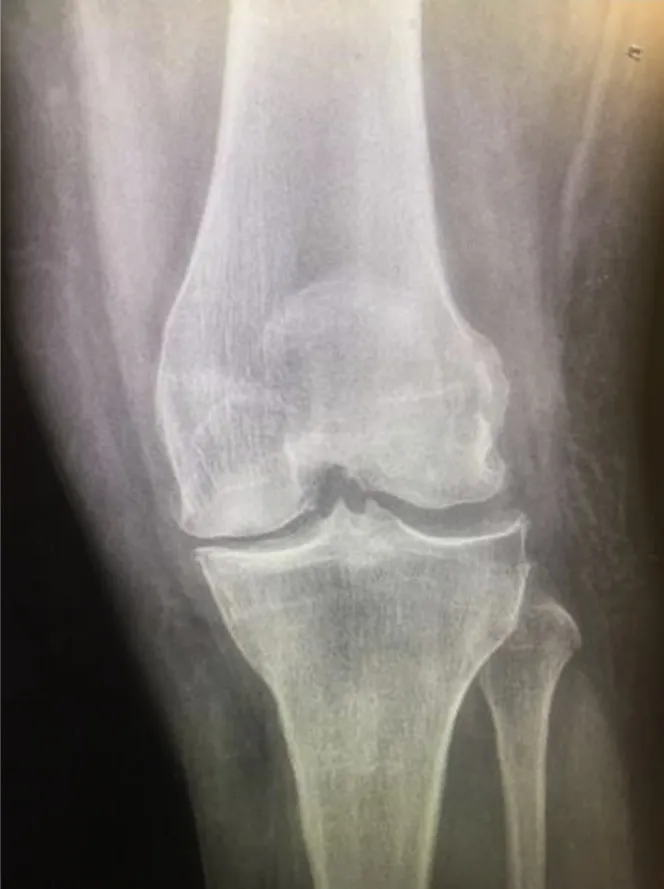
Left Knee AP Radiograph (Post Reduction).
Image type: radiology (x_ray)